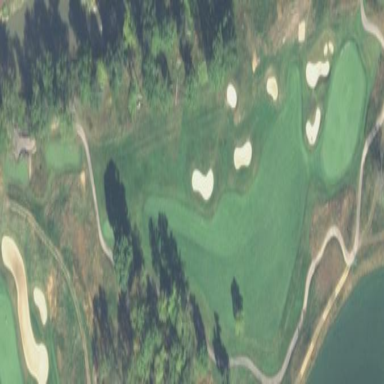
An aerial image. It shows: Area with grass used as rough in golf course.